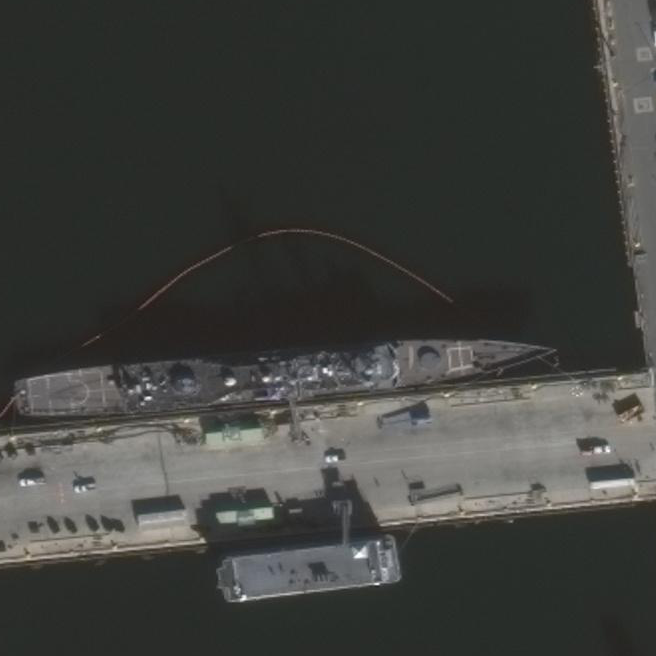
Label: Ticonderoga-class_cruiser